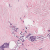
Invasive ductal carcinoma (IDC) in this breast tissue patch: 1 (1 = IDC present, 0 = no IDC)